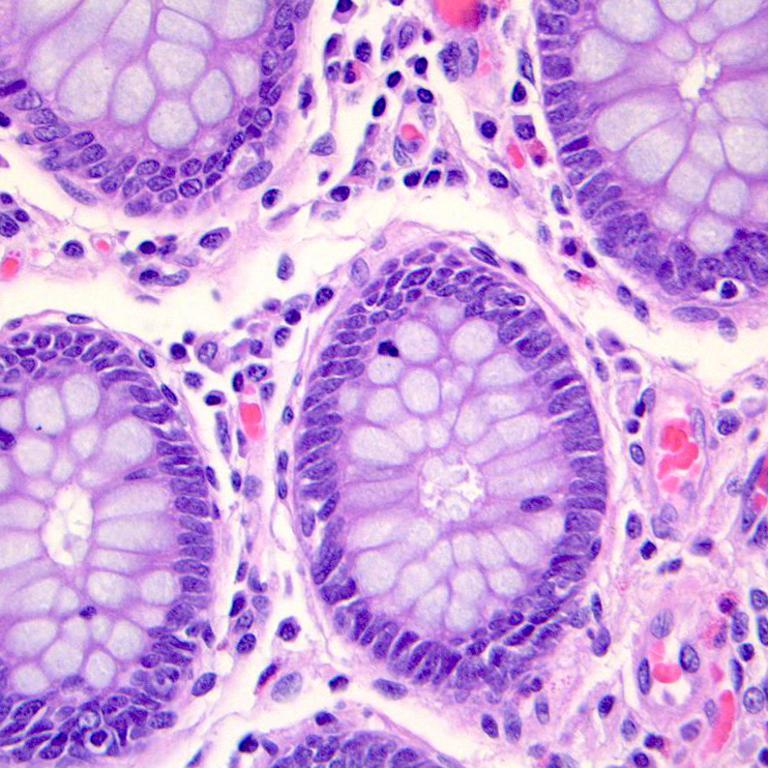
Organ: colon
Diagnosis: benign